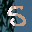
Label: 5